Question: I visited the link that is shown by Android Studio. But they did not have that exact version of the JDK. I installed what I could find for Windows. I thought I picked the correct file but still getting an error. What am I missing here?
This is a screenshot of what I tried

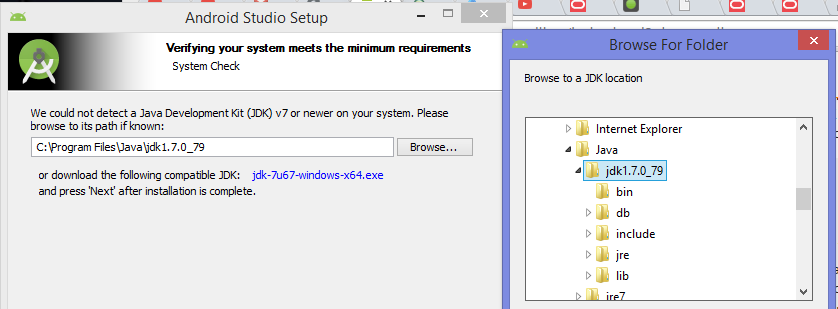
Answer: What I think possibly happened here is that your Path is not appropriately specified in Environment variables.
Follow the steps and your problem should be fixed:
1. Cancel the installation (For now)
2. Open up the Control Panel
3. Go to the "System and Security section"
4. Click on "System"
5. On the top left corner, it should say something like "Advanced System Settings". Open that up, and type in a password if necessary.
6. Under the "Advanced" tab, click "Environment Variables"
7. Under the "System Variables" section, scroll down until you find a variable called "Path"
8. Select it, and click the edit button.
9. DO NOT delete or touch anything here yet, but instead try to find a location that says something like: "C:\Program Files\Java\jdk1.7.0_40in;"
10. If you do find that, ONLY EDIT the "jdk1.7.0_40" to what your current JDK is. For example, if I had the same JDK as you, 1.7.0_79, the location would be changed to "C:\Program Files\Java\jdk1.7.0_79in;"
11. Save and exit out of all the windows we opened.
12. Restart your installer, and it should work!
Good Luck!